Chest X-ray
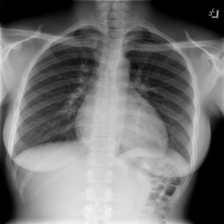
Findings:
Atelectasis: negative
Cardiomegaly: negative
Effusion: negative
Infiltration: negative
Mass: negative
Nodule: negative
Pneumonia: negative
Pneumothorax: negative
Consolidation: negative
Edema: negative
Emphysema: negative
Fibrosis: negative
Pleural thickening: negative
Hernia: negative